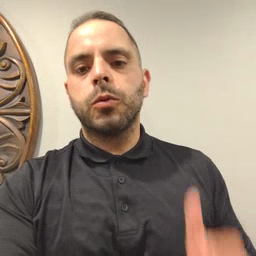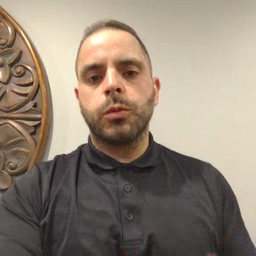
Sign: room